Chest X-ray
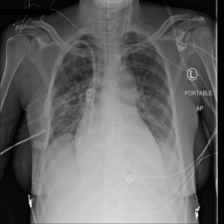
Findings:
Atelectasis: negative
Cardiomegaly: negative
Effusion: positive
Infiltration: positive
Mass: negative
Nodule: negative
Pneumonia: negative
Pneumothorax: negative
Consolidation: positive
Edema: negative
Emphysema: negative
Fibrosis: negative
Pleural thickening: negative
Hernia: negative